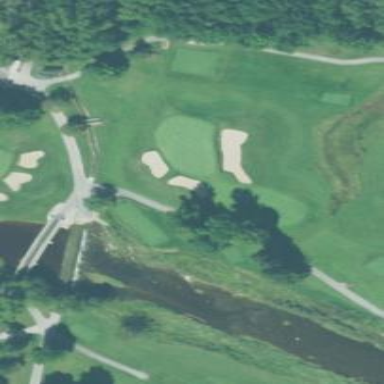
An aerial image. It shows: Grassy area designated as golf fairway.